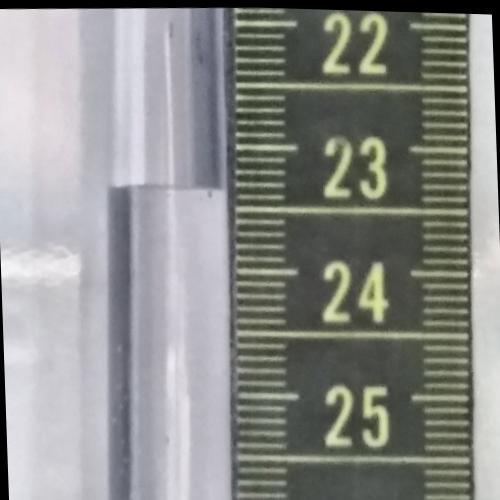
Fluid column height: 23.4 cm